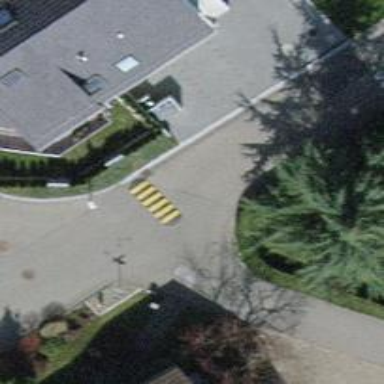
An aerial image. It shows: Bump for traffic calming.